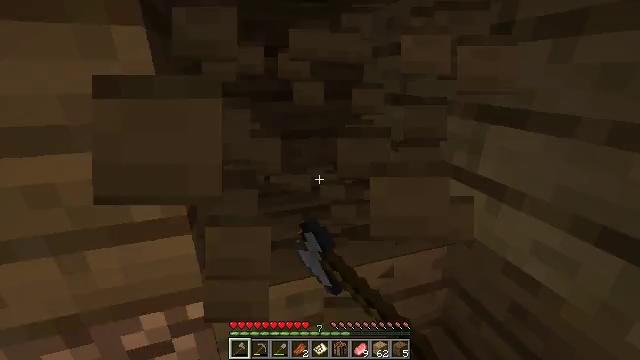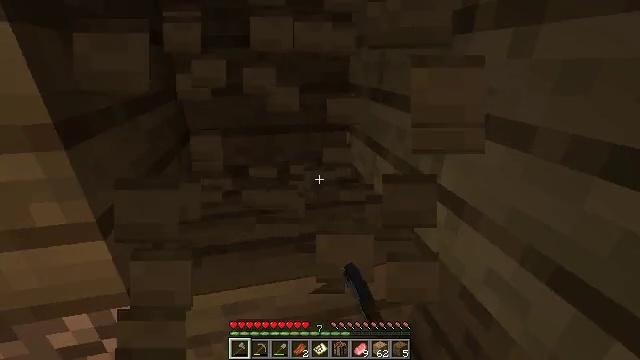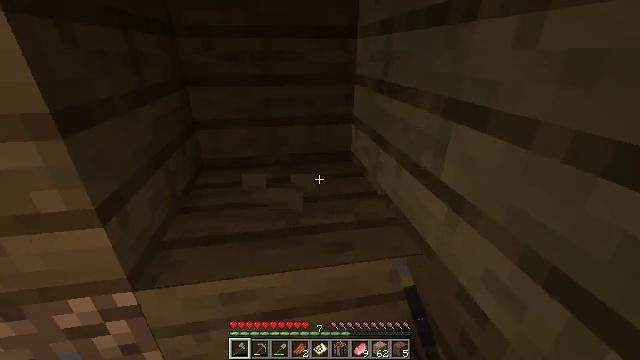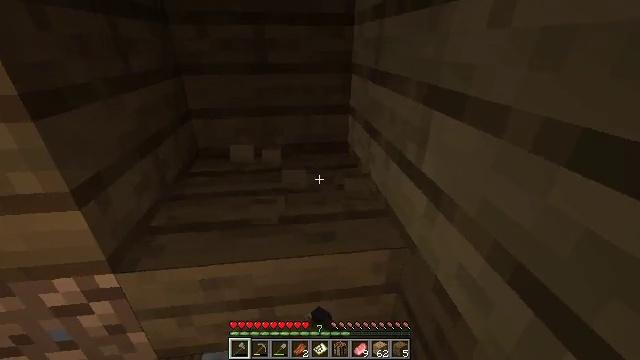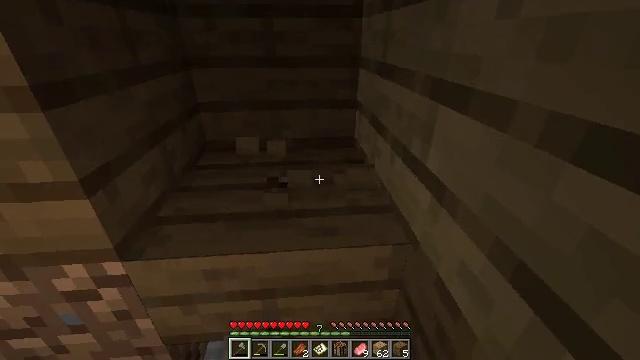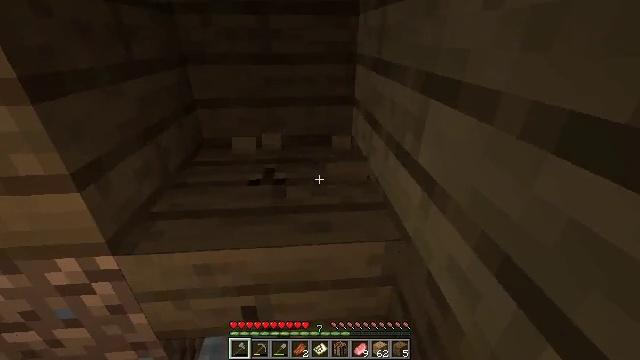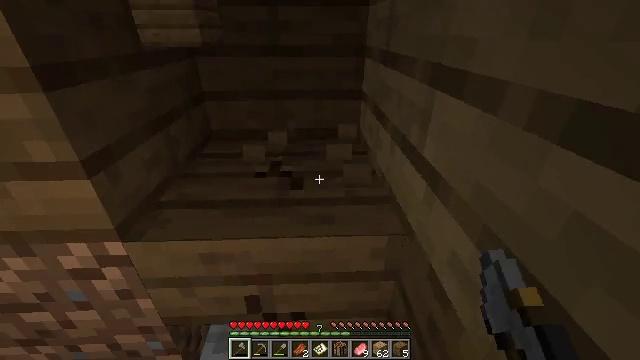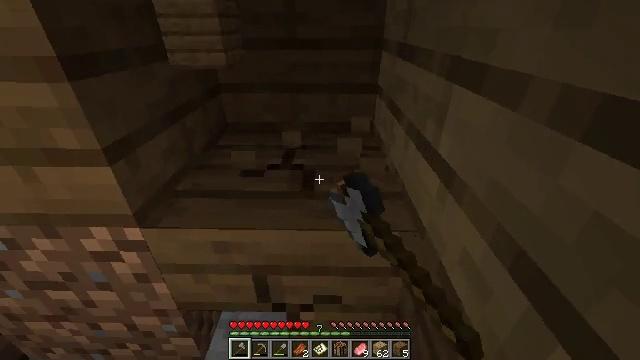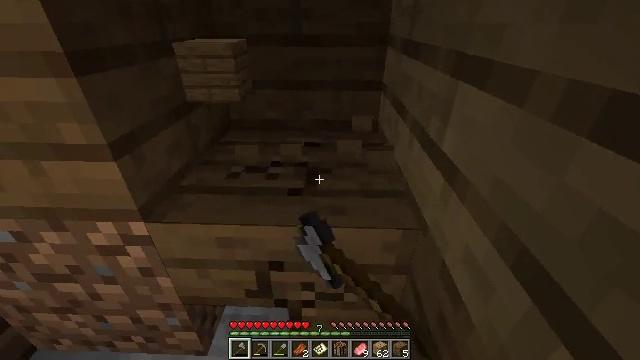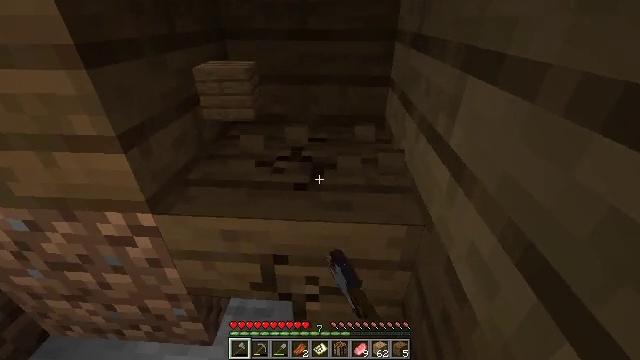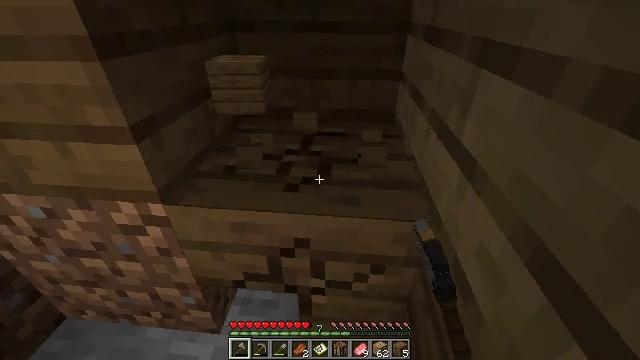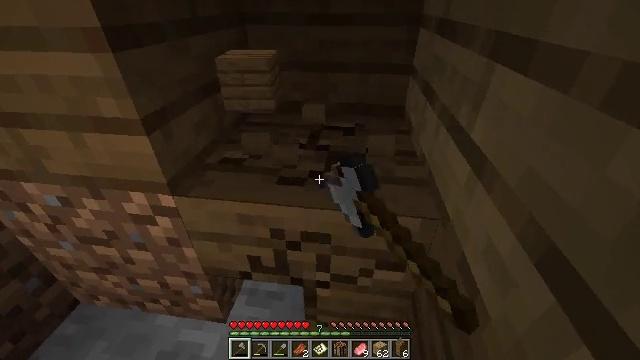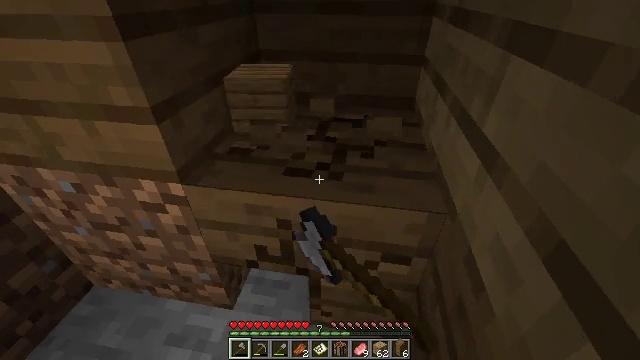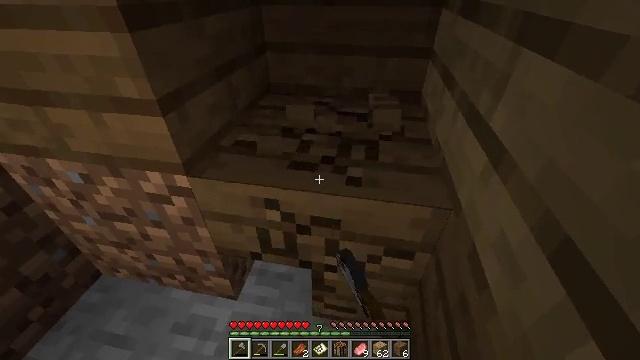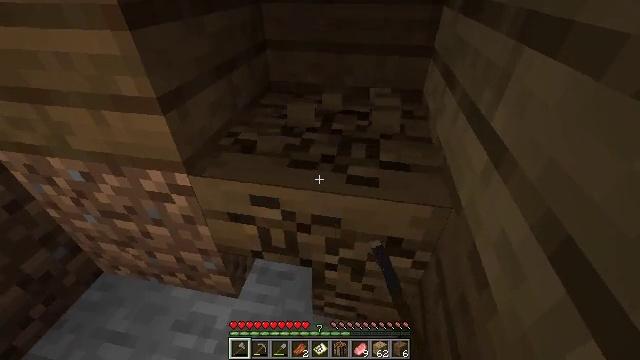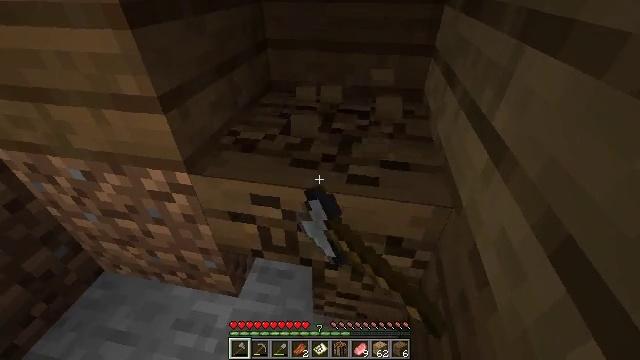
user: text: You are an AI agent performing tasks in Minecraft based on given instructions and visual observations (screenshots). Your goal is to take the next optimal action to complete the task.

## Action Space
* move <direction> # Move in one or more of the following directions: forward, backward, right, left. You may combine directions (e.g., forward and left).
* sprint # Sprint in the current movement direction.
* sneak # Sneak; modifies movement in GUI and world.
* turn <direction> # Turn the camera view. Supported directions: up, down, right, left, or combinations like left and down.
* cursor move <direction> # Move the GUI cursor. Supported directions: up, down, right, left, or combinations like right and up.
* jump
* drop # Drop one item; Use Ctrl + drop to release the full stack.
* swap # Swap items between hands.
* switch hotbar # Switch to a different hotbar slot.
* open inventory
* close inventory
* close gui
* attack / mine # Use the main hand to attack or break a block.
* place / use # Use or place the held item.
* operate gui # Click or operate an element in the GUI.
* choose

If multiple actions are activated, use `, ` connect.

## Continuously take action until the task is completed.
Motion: motion action
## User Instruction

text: Break the spruce stairs for wood.
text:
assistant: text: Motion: move right, turn left and down, attack / mine
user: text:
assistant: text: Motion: turn left and down, attack / mine
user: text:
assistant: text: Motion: turn left and down, attack / mine
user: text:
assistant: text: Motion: turn left and down, attack / mine
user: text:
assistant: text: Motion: attack / mine
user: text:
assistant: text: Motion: turn left and down, attack / mine
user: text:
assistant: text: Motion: turn left and down, attack / mine
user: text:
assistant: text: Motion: turn left, attack / mine
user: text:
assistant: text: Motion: turn left, attack / mine
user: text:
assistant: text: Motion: turn left and down, attack / mine
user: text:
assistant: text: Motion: turn left and down, attack / mine
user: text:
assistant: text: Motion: turn left and down, attack / mine
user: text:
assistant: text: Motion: turn left and down, attack / mine
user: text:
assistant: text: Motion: attack / mine
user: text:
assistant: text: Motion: attack / mine
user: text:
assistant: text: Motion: attack / mine
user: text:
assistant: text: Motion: attack / mine
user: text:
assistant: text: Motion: move forward, attack / mine
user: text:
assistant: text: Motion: move forward, attack / mine
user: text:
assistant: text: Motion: move forward, attack / mine
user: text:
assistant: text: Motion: move forward, turn right and up, attack / mine
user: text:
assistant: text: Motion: attack / mine